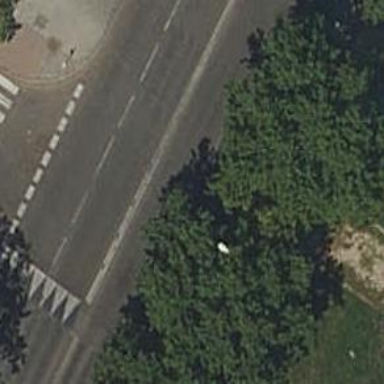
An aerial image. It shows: Traffic calming hump on the road.